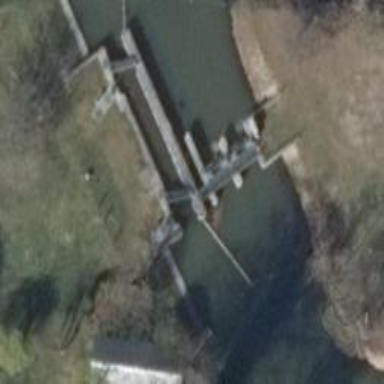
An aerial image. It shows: Weir in waterway.